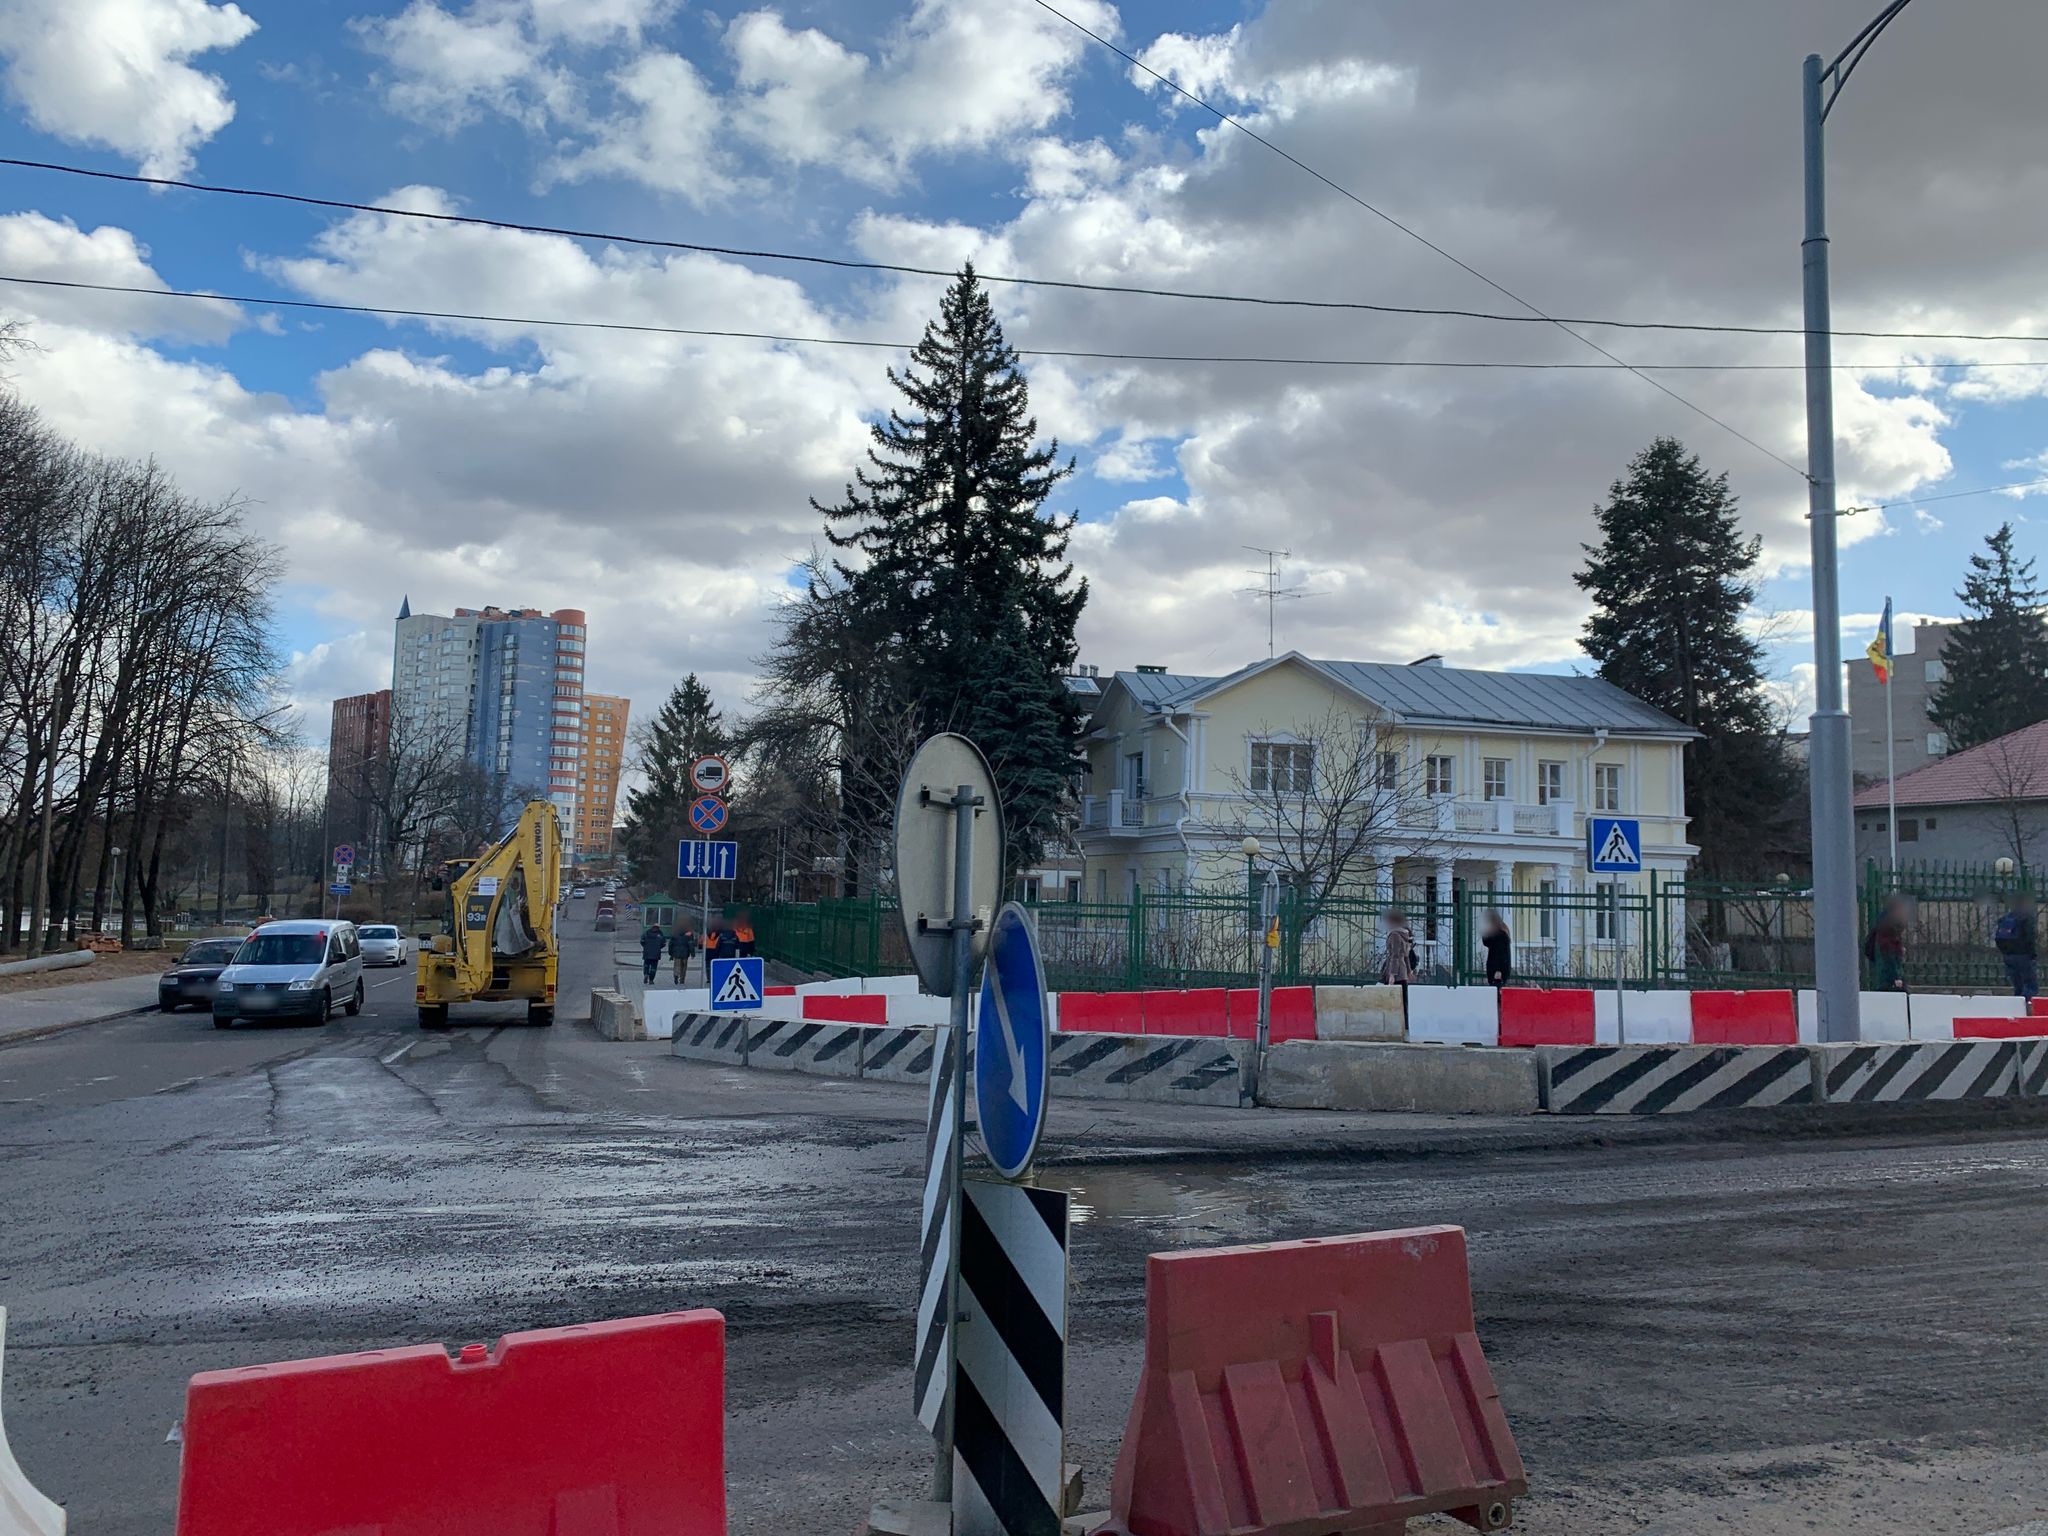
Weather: snowy
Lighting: day
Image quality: good
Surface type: walking surface
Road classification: primary
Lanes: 2
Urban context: urban centre
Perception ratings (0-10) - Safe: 0.35, Lively: 8.12, Beautiful: 0.63, Boring: 6.25, Depressing: 3.74, Wealthy: 5.97